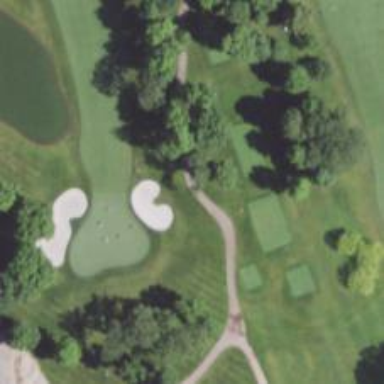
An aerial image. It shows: Service road designated as golf cart path.